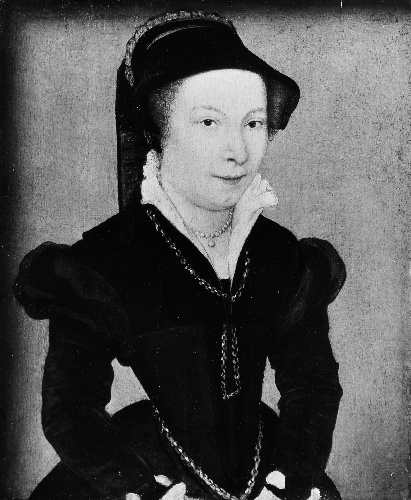
Title: Portrait of a Widow
Artist: Corneille de Lyon
Artist bio: French, second quarter 16th century
Object type: Painting
Classification: Paintings
Medium: Oil on wood
Dimensions: 8 3/4 x 7 in. (22.2 x 17.8 cm)
Department: European Paintings
Credit line: The Friedsam Collection, Bequest of Michael Friedsam, 1931
Accession year: 1932
Repository: Metropolitan Museum of Art, New York, NY
Tags: Portraits|Women